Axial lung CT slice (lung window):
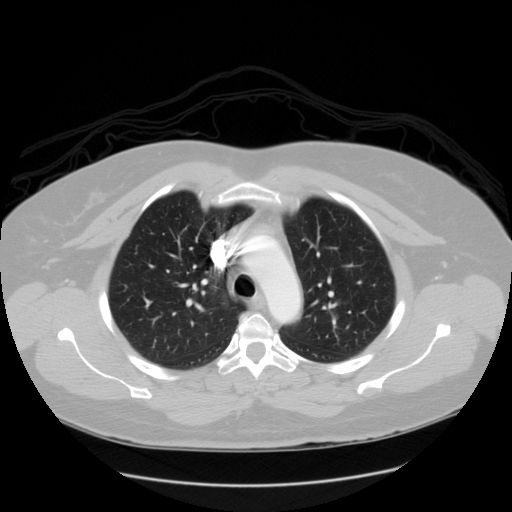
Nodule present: no